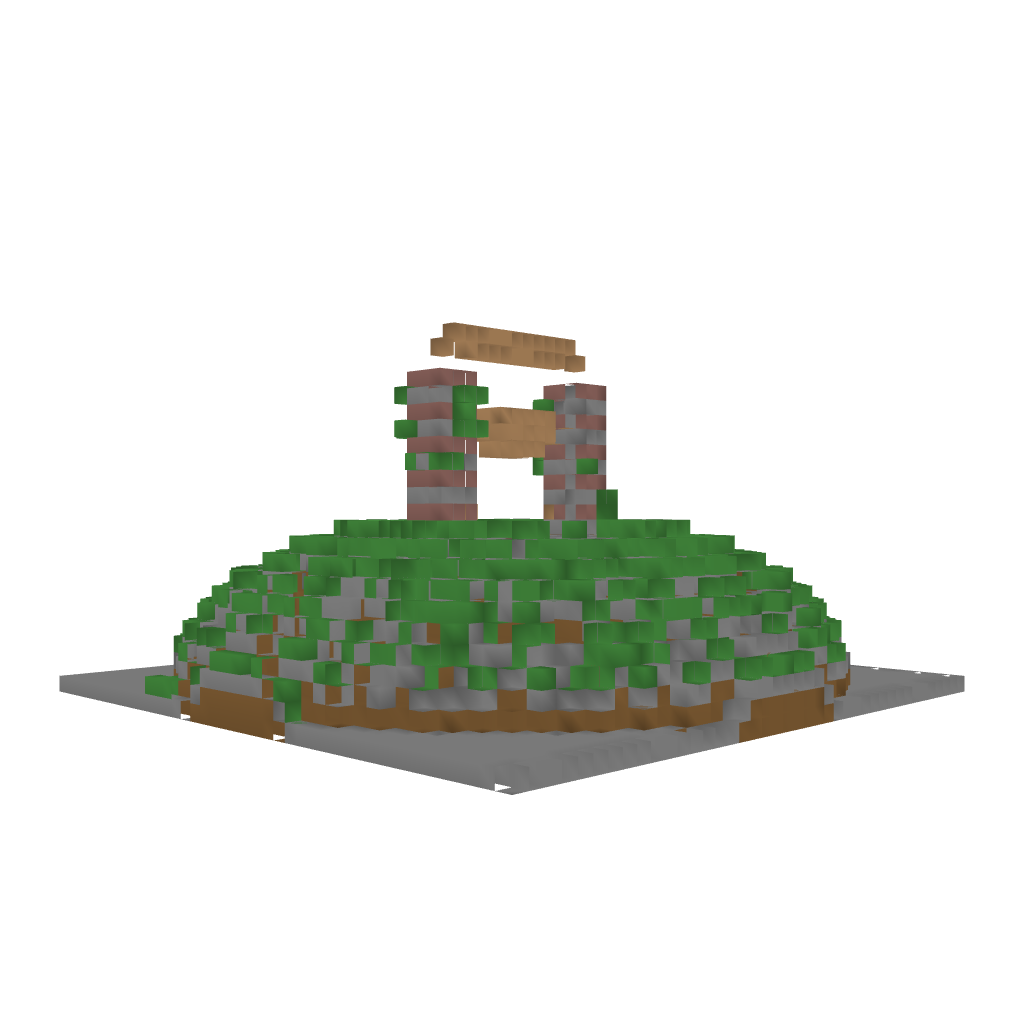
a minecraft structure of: Oriental Entrance Way bad low quality